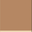
Piece: xx